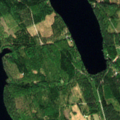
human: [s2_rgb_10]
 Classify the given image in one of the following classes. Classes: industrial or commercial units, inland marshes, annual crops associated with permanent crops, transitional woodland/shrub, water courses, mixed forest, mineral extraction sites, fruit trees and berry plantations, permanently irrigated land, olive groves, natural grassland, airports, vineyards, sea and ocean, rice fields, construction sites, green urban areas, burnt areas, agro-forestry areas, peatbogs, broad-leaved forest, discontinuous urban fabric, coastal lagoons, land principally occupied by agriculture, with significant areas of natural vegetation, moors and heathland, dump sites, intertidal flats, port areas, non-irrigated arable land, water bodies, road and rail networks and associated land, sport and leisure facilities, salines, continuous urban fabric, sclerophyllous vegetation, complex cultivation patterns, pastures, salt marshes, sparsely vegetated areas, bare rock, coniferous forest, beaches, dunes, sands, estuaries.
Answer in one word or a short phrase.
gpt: broad-leaved forest, coniferous forest, mixed forest, water bodies